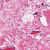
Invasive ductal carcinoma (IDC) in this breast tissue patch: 0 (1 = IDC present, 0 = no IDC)